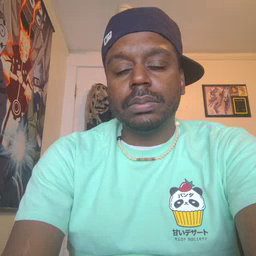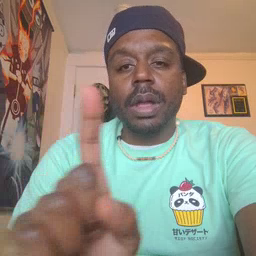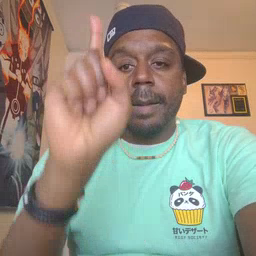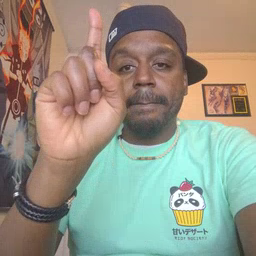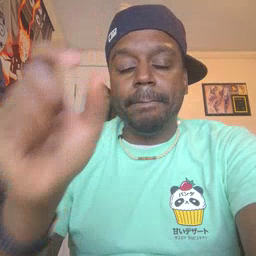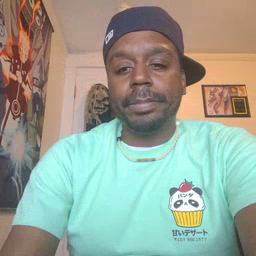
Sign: up